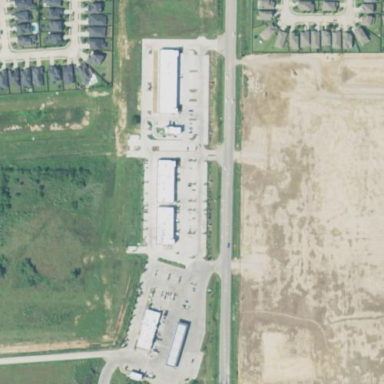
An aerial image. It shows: Retail area.